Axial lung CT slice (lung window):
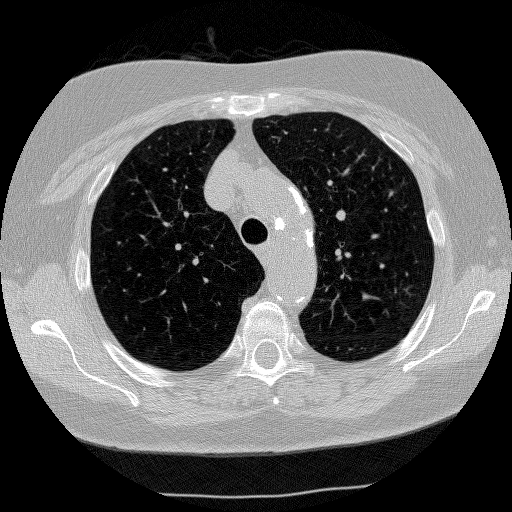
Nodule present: no